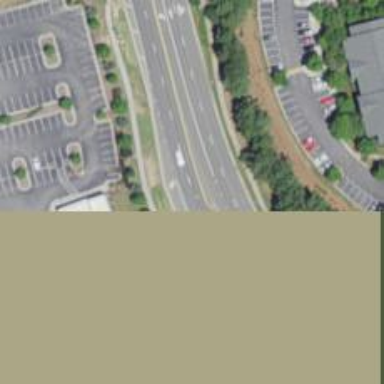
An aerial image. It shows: Secondary road with separate asphalt sidewalk.